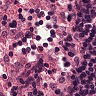
Metastatic tissue present: no